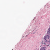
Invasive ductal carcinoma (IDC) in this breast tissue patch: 0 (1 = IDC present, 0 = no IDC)